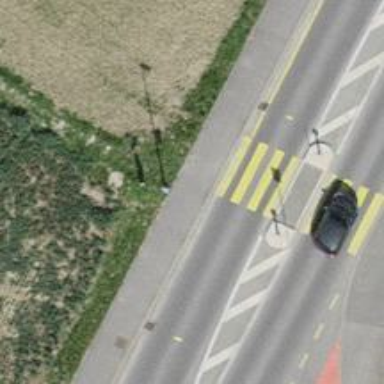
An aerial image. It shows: Asphalt cycleway.